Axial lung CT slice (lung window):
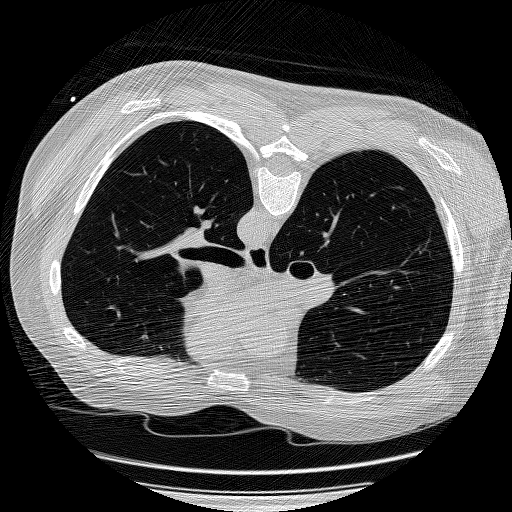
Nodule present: no